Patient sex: M
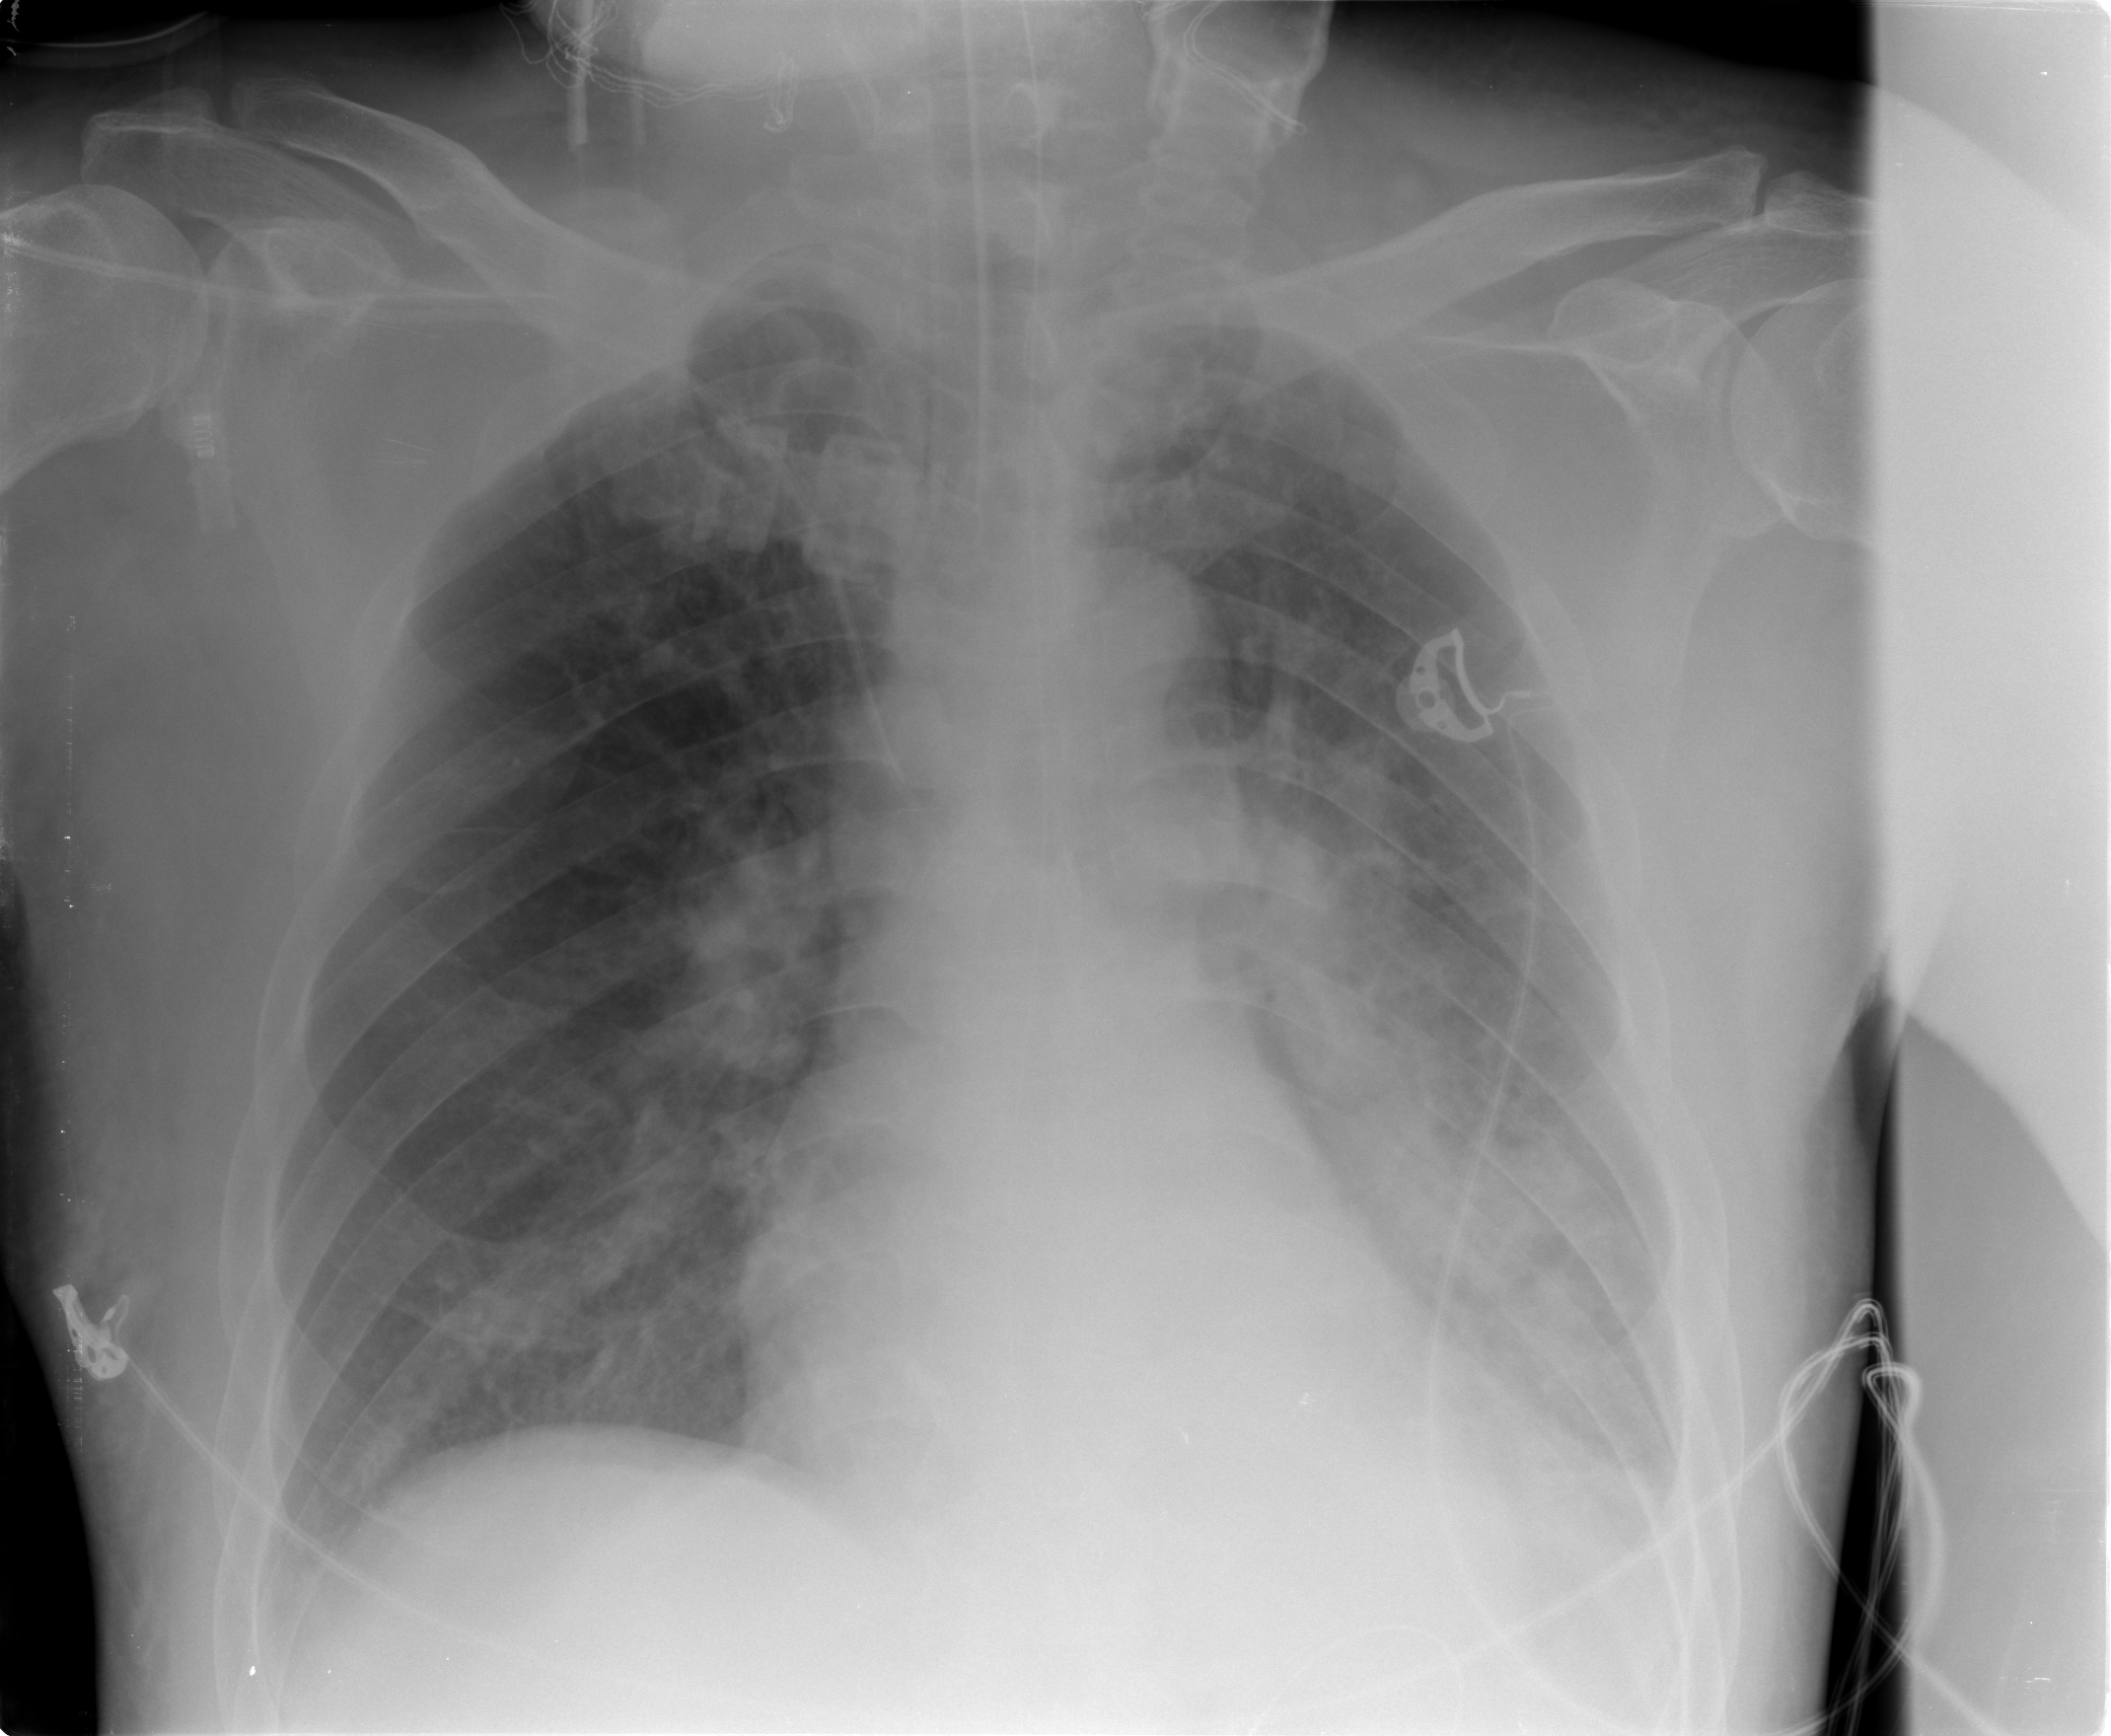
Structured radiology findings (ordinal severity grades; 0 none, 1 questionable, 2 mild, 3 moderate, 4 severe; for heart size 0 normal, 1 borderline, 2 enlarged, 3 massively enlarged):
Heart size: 0
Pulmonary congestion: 2
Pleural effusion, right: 0
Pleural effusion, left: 1
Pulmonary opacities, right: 1
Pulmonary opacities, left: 3
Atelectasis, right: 2
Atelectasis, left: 3